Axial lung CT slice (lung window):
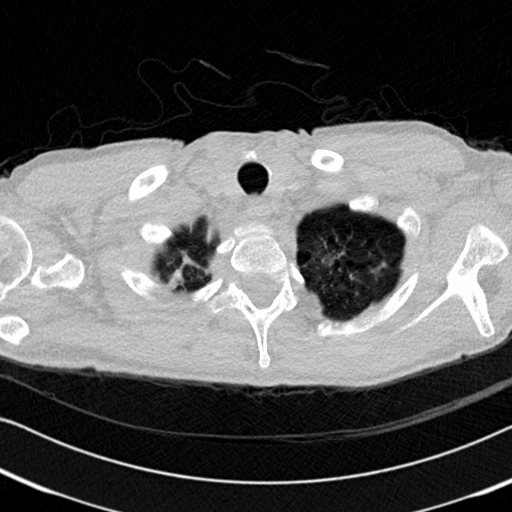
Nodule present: yes
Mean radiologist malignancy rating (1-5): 2